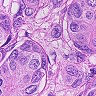
Metastatic tissue present: yes